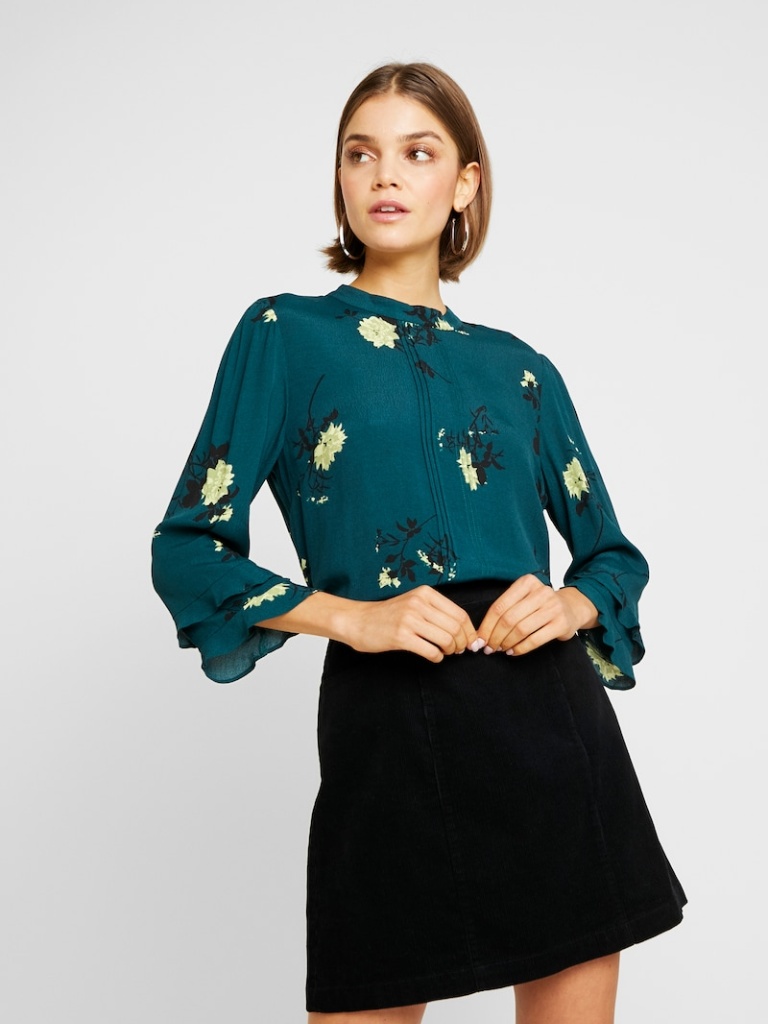
cotton relaxed a long-sleeved with the sleeves down hip length Fully Tucked in mandarin blouse